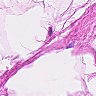
Metastatic tissue present: no